Field crop: maize
Growth stage: 1
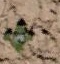
Species: chenopodium